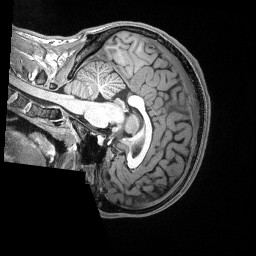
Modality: T1w
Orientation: sagittal
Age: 21
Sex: male